Aerial crown-view tile of a tropical tree (Barro Colorado Island, Panama), acquired 20250124:
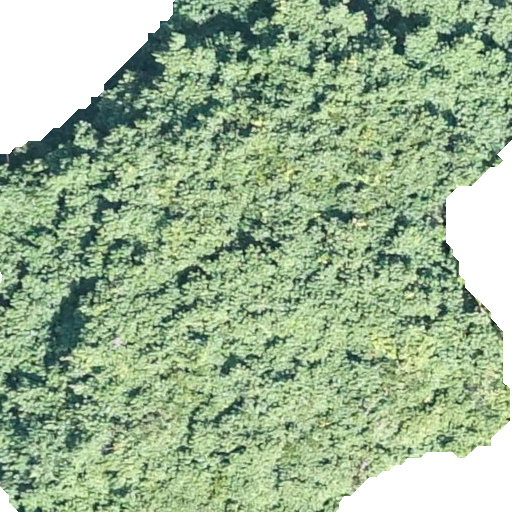
Species: Tachigali panamensis
GBIF accepted scientific name: Tachigali panamensis
Crown area: 398.591 m²